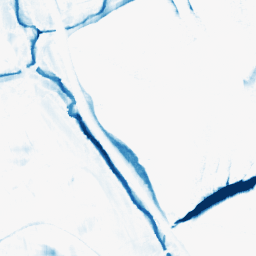
Category: morphological
Decomposition family: morphological_rect
Decomposition parameters: operation: closing
width: 10
height: 20
Upsampling method: quartic
Upsampling parameters: scale: 2
Upsampling scale: 2